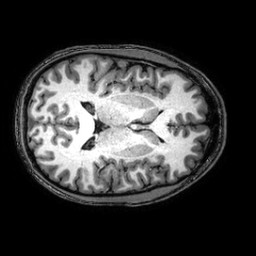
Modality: T1w
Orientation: axial
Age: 32
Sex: male